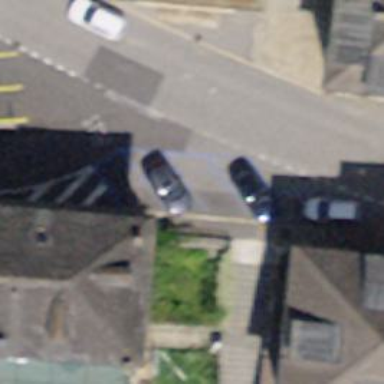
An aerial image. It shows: Parking area with surface.